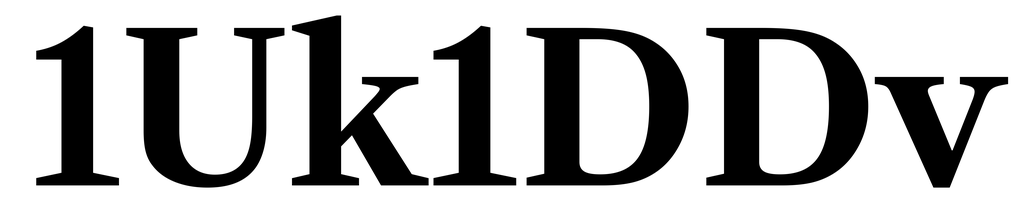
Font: LibreCaslonText_Bold